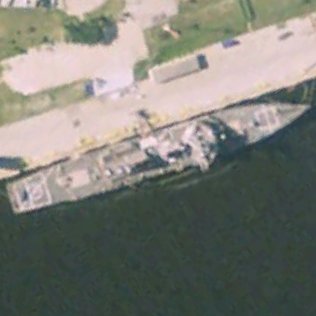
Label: destroyer